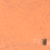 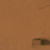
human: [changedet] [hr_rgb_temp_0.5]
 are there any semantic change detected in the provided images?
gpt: The small garden was extended.